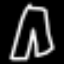
Label: pants